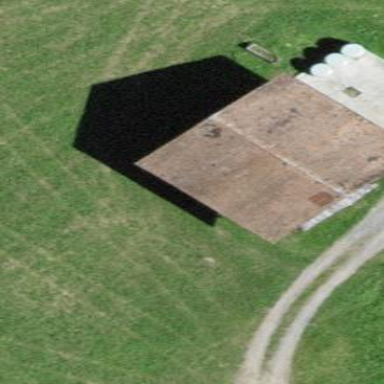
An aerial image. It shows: Shed building.